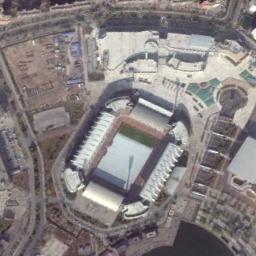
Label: stadium